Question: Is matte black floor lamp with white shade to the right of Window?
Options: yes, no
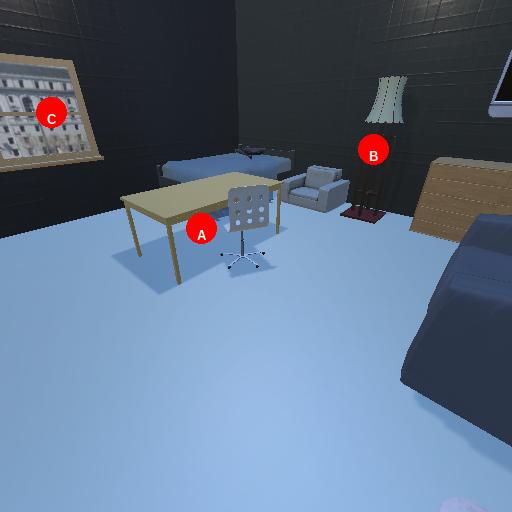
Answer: yes